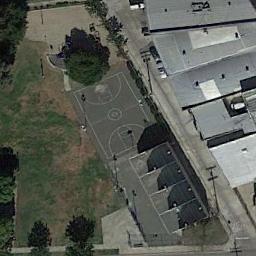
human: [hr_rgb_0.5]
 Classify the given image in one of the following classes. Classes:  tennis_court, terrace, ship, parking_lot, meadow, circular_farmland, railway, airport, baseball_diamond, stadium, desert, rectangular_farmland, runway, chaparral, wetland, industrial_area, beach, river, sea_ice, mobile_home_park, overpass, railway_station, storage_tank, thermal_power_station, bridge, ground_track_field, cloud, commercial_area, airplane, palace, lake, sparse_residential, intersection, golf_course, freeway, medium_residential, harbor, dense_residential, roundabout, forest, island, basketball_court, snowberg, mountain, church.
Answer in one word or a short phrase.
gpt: basketball_court